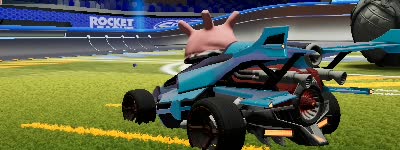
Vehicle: aftershock